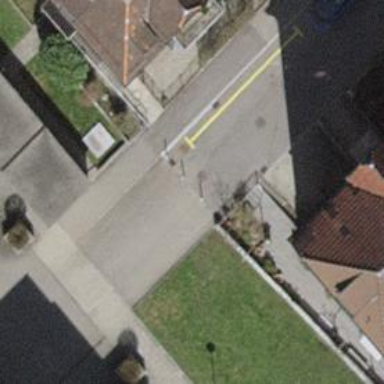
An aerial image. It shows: Bollard.